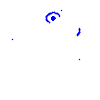
Particle: kaon